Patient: sex F, age 89
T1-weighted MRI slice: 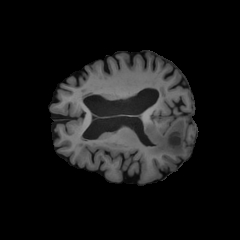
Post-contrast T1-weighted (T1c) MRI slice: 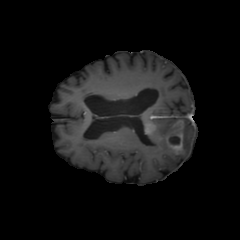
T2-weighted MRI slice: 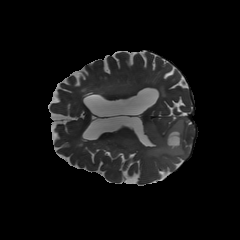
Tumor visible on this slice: yes
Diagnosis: Glioblastoma, IDH-wildtype
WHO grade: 4